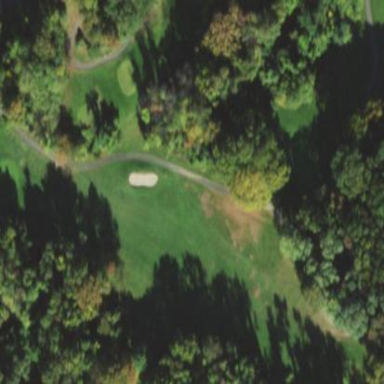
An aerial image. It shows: Grassy area designated as golf fairway.